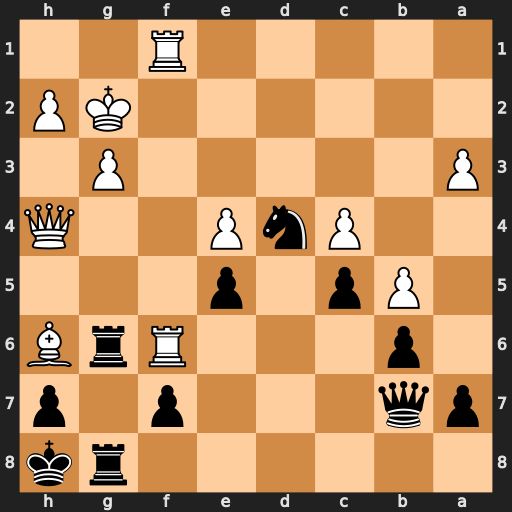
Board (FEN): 6rk/pq3p1p/1p3RrB/1Pp1p3/2PnP2Q/P5P1/6KP/5R2
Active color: b
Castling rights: -
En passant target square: -
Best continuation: Rg4 Qxg4 Rxg4 Rxf7 Qxe4+